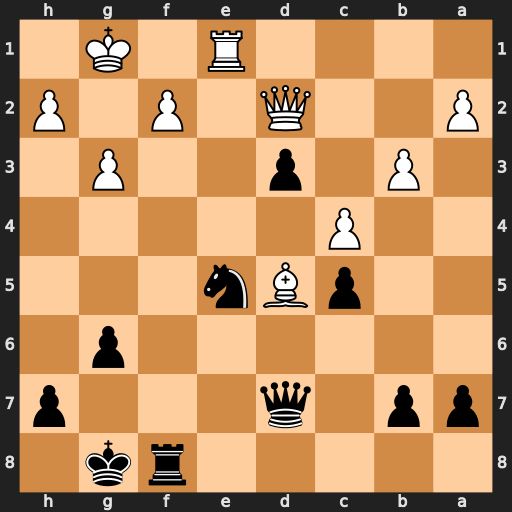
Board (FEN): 5rk1/pp1q3p/6p1/2pBn3/2P5/1P1p2P1/P2Q1P1P/4R1K1
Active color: b
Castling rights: -
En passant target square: -
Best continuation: Qxd5 cxd5 Nf3+ Kg2 Nxd2